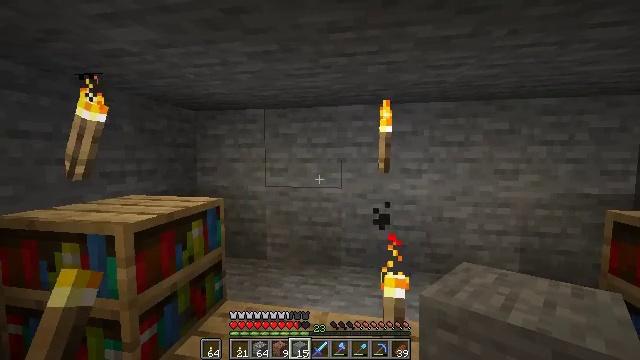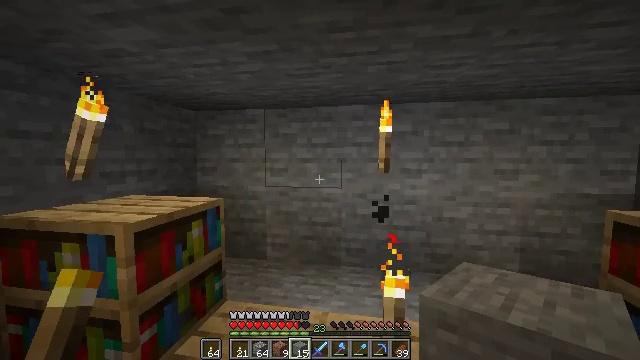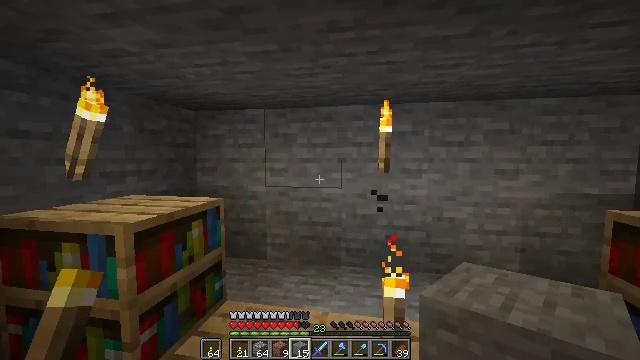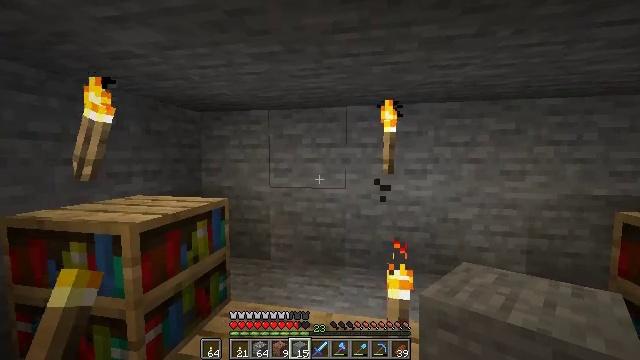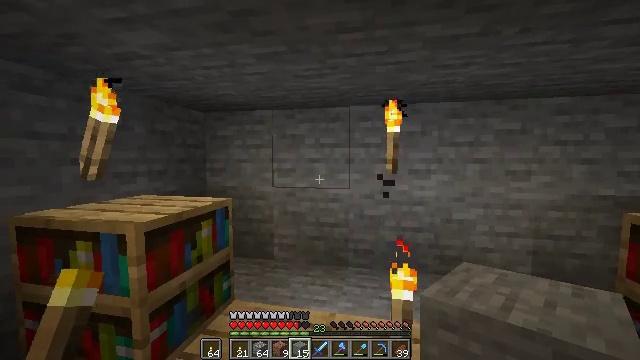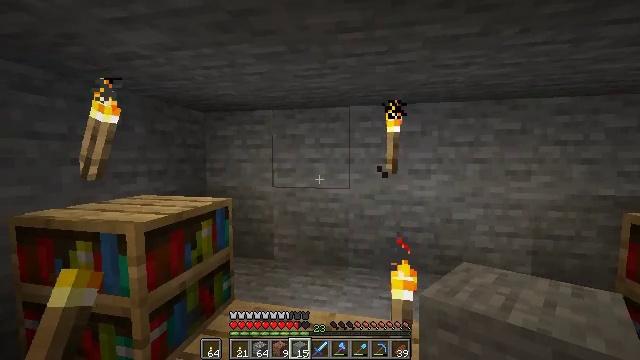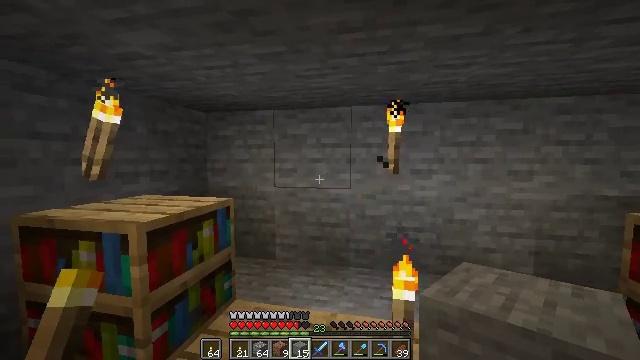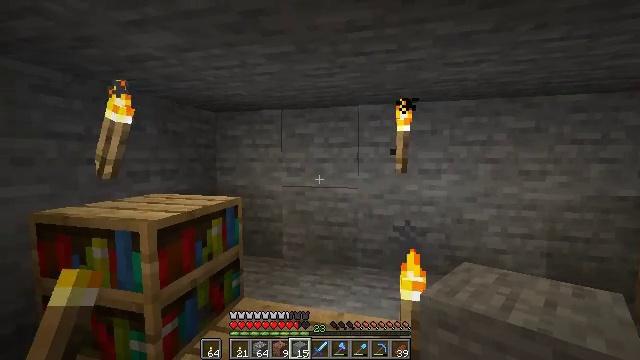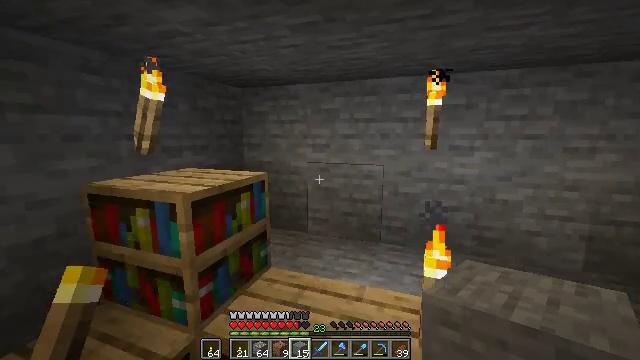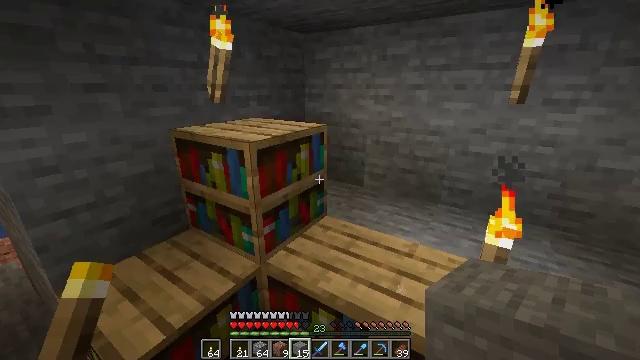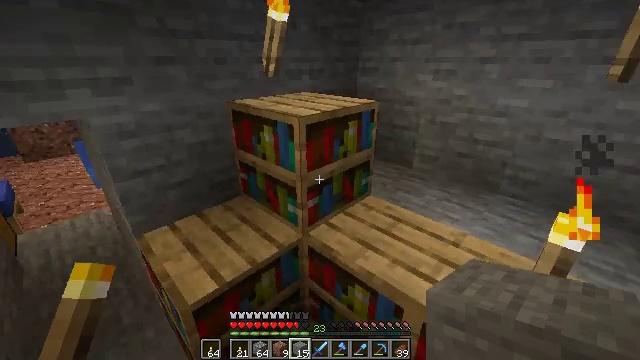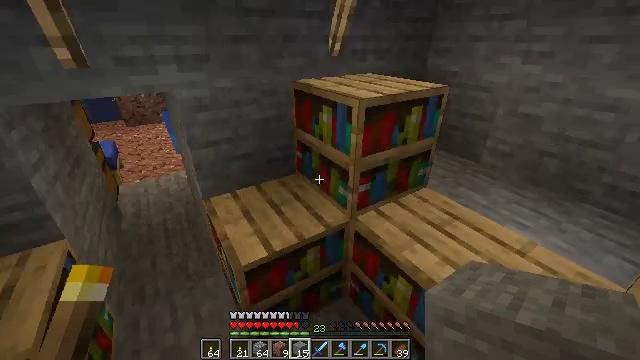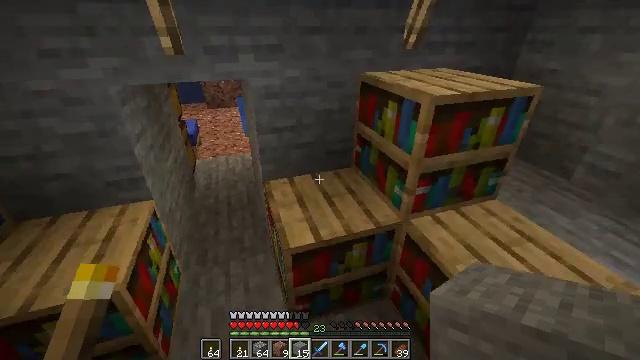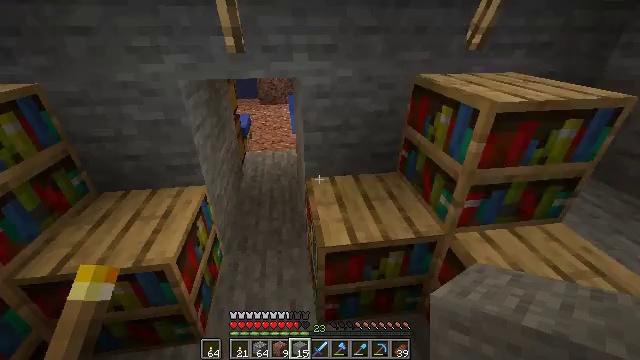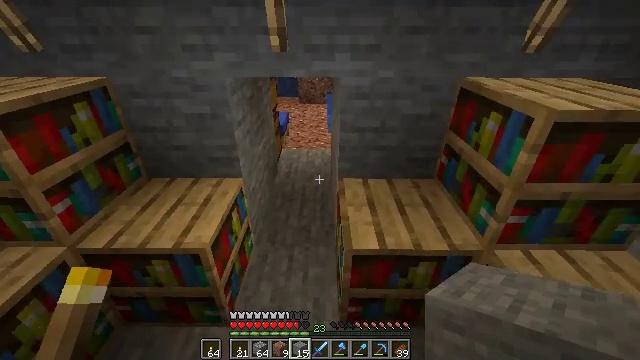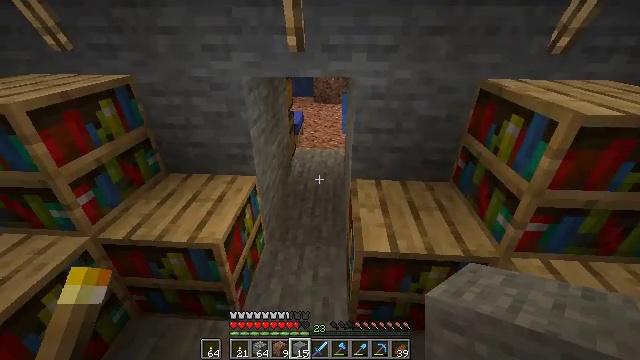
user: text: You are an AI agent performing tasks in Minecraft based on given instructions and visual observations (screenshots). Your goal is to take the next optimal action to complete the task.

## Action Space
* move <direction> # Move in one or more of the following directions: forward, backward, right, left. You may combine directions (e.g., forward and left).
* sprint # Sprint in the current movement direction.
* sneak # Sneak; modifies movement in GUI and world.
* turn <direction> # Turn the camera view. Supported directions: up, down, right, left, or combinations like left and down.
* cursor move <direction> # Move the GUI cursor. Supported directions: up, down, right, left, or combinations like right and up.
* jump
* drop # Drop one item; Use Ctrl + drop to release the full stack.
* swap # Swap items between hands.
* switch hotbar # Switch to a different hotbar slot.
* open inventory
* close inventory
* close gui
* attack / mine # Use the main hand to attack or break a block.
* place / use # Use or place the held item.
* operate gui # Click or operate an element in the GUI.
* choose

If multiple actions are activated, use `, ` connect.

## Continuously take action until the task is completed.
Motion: motion action
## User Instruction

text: Attack the jungle slab to break it.
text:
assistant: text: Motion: no_op
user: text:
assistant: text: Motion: no_op
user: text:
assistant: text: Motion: no_op
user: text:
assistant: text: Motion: no_op
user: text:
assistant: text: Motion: no_op
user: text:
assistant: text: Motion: no_op
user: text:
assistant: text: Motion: turn left
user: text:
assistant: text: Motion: turn left and down
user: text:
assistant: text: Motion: turn left and down
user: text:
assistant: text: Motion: turn left and down
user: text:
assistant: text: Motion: turn left and down
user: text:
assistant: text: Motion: turn left and down
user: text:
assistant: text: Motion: turn left
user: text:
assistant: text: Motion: turn left
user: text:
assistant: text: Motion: turn left
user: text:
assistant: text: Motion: turn right
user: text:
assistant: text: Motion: no_op
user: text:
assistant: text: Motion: no_op
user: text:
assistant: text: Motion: no_op
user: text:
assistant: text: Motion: no_op
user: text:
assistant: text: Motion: turn left
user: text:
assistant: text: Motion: turn left
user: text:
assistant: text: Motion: turn left
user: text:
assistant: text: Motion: turn left
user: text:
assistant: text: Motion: turn right and down
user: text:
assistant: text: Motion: turn right and down
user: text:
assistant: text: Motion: move forward, turn right
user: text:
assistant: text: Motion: move forward, turn down
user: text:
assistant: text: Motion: move forward
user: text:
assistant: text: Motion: move forward